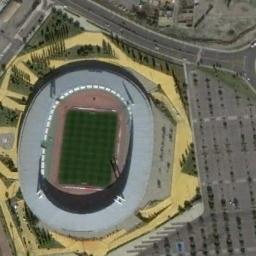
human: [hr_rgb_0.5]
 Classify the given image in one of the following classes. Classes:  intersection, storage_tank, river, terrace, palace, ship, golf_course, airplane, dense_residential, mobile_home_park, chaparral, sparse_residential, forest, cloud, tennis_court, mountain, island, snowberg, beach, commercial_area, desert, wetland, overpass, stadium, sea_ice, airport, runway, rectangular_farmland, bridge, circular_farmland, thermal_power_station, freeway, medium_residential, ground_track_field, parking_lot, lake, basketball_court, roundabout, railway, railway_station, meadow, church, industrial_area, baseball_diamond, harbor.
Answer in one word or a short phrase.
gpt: stadium